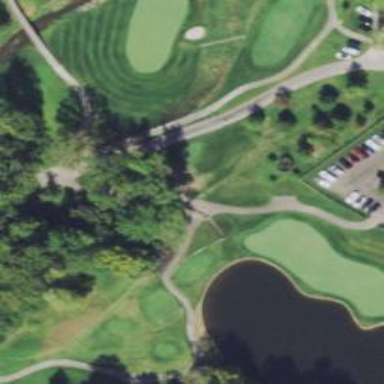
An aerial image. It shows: Footway that serves as golf path.